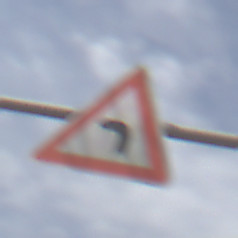
Verkehrszeichen: KurveLinks
Umgebung: Outdoor, Suburban
Tageszeit: MorningAfternoon
Wetter: PartlyCloudy
Licht: Natural
Jahreszeit: NotSpecified
Kontrast: HighContrast